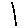
Label: line